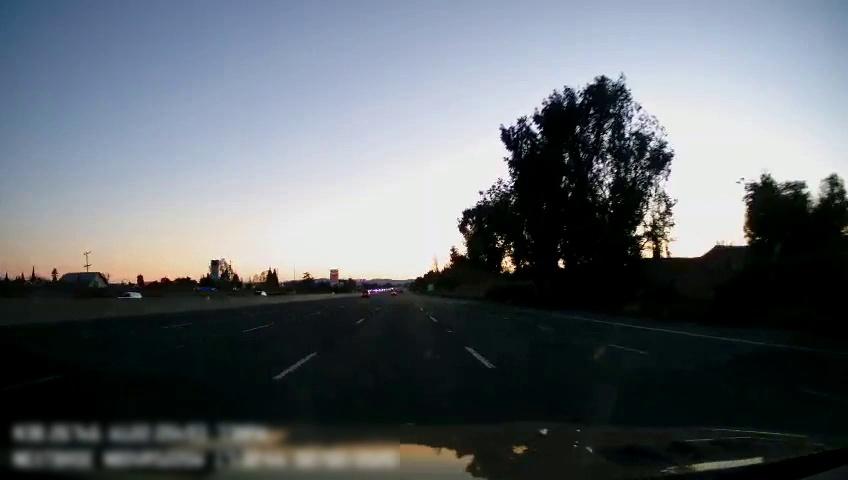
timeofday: Day
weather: Sunny
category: Drivable Space
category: Vehicles | SUV
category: Vehicles | SUV
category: Lanes | Current Lane
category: Lanes | Alternate Lane
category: Lanes | Alternate Lane
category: Lanes | Current Lane
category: Lanes | Alternate Lane
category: Lanes | Alternate Lane